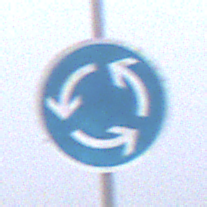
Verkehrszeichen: Kreisverkehr
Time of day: MorningAfternoon
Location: Outdoor (RoadRail)
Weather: Overcast
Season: NotSpecified
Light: Natural